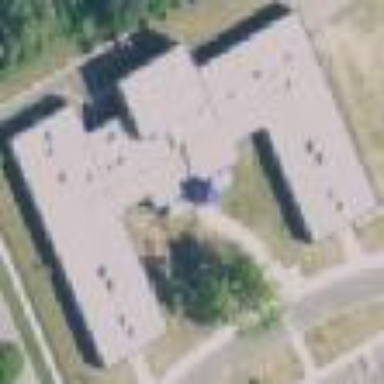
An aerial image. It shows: School building.